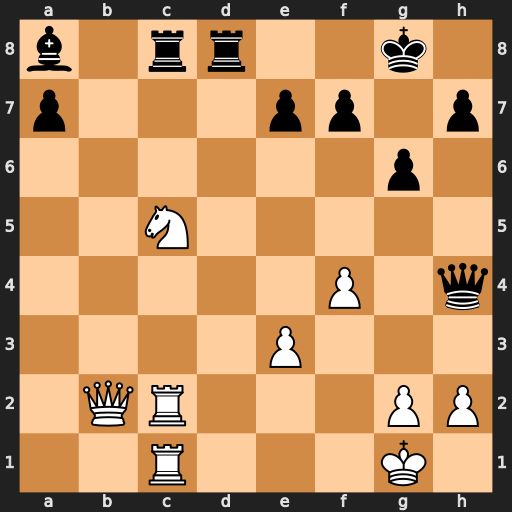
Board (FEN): b1rr2k1/p3pp1p/6p1/2N5/5P1q/4P3/1QR3PP/2R3K1
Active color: w
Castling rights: -
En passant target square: -
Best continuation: Ne6 fxe6 Rxc8 Rxc8 Rxc8+